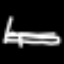
Label: bed